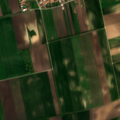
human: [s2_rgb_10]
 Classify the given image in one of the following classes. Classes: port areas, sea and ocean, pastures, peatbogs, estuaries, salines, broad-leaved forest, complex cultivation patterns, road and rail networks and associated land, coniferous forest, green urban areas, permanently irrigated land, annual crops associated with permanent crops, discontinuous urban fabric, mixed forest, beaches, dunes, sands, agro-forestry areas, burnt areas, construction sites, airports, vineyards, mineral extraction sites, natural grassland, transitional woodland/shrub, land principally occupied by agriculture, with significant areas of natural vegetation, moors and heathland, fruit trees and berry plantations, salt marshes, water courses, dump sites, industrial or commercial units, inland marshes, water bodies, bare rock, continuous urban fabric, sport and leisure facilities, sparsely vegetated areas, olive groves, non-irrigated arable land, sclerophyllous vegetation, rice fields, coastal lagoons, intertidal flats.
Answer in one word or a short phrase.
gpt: discontinuous urban fabric, non-irrigated arable land